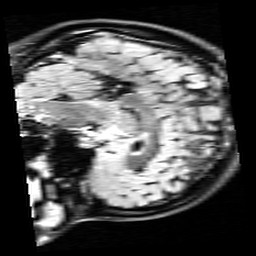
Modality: FLAIR
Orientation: sagittal
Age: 28
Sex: female
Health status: healthy
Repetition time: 12 s
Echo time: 0.095 s